Interaction volume radius: 5 \u00c5
Interaction volume height: 10 \u00c5
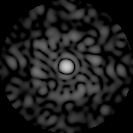
Disorder parameter: 0.8365